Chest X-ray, AP view. Patient: 26 years old, sex M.
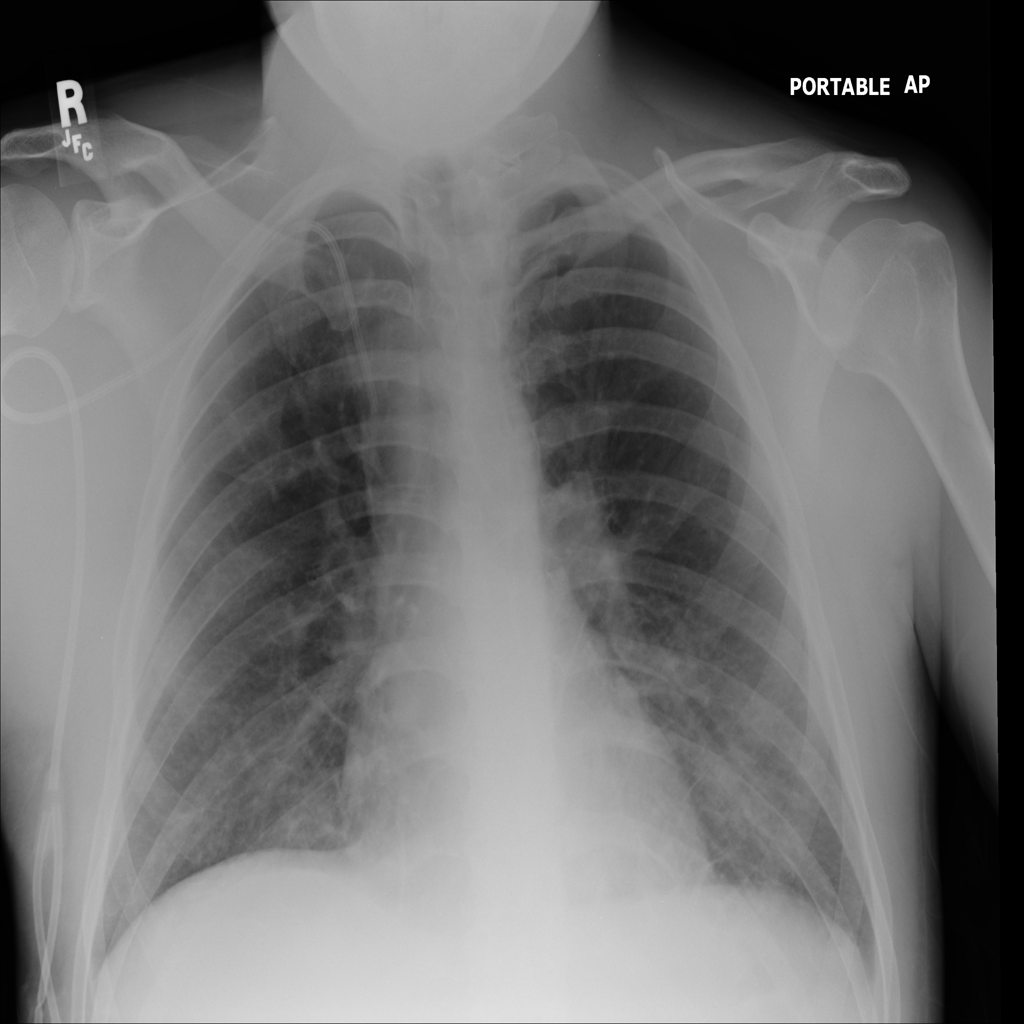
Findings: No Finding